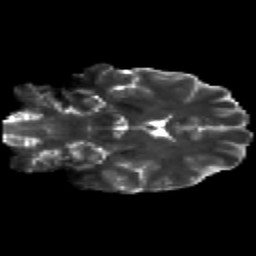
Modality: T2w
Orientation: coronal
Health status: healthy
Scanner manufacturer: siemens
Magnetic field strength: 3 T
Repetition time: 12 s
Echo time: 0.092 s